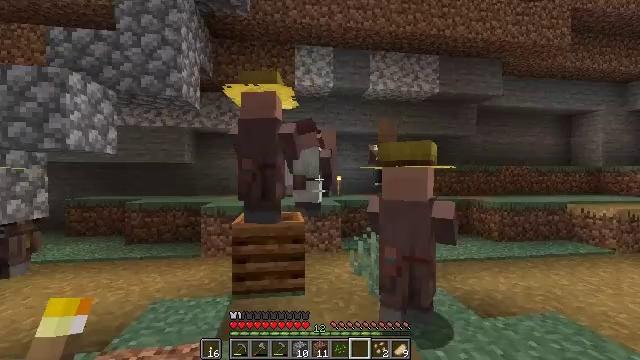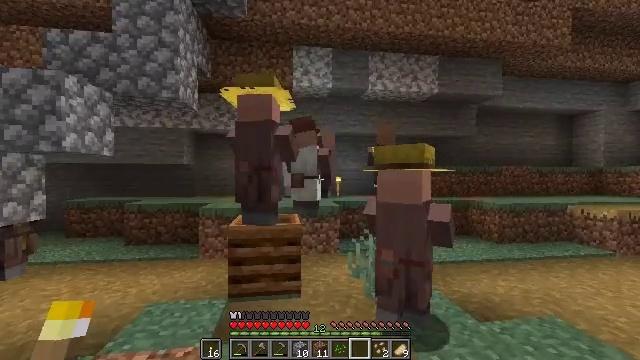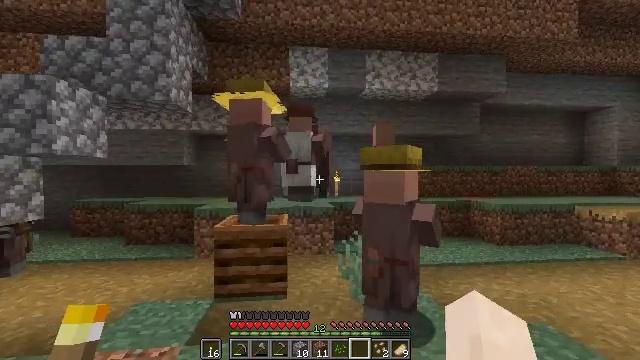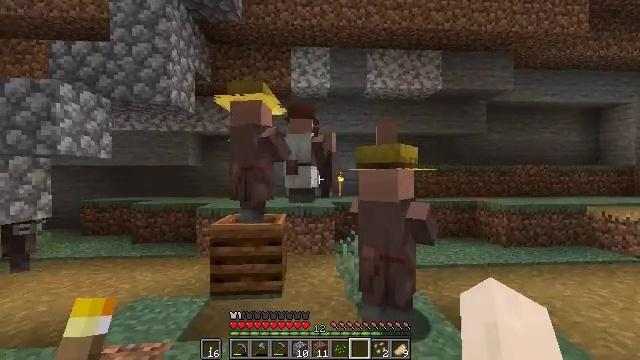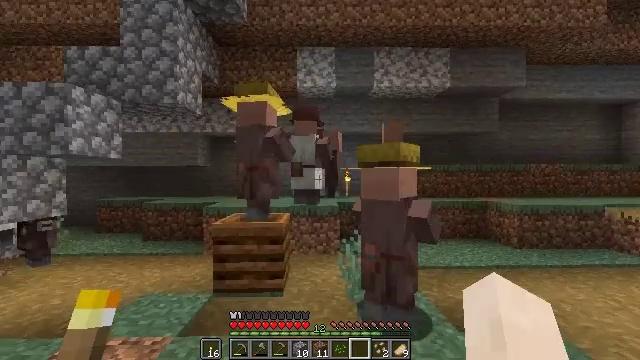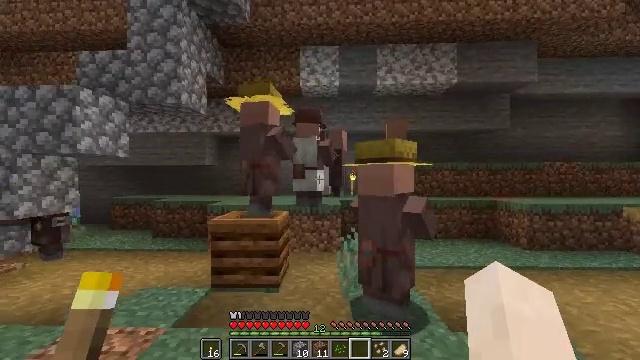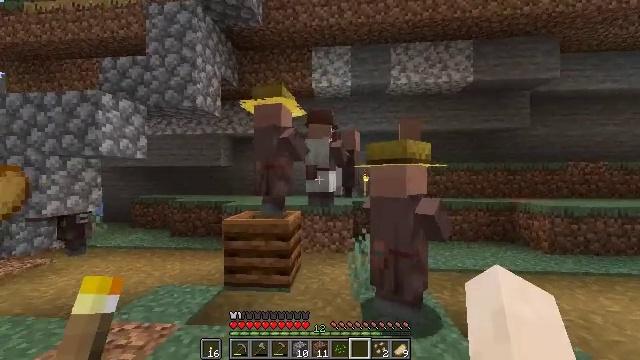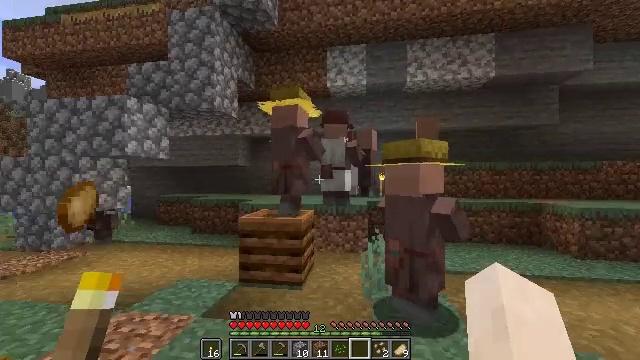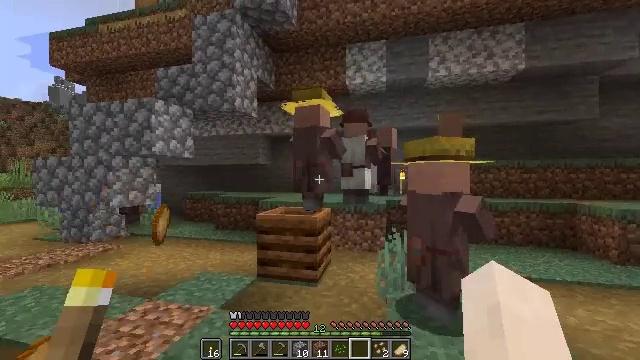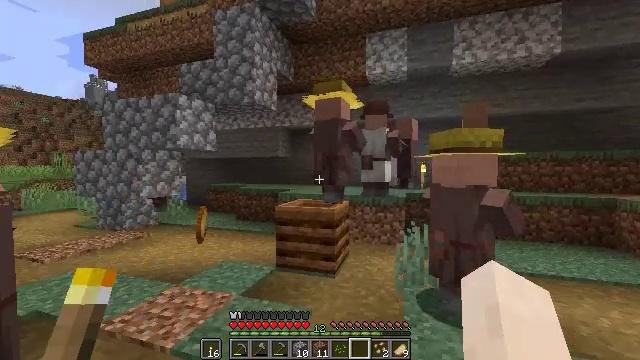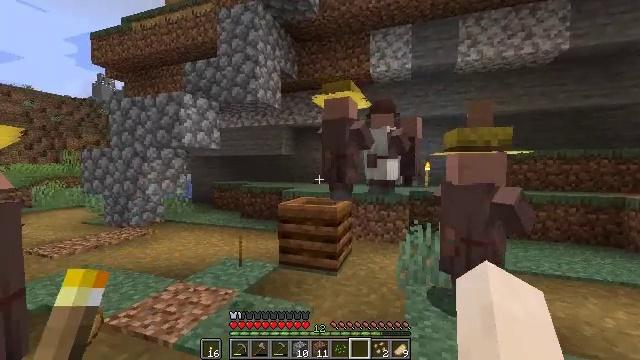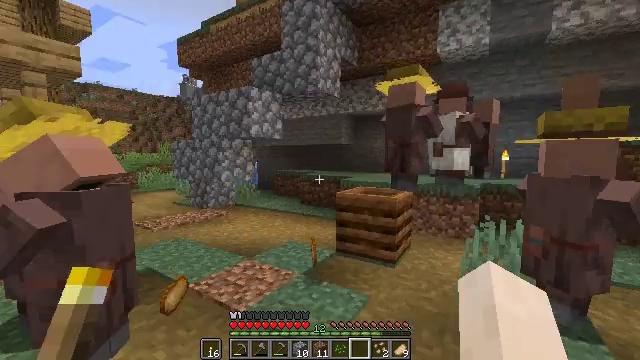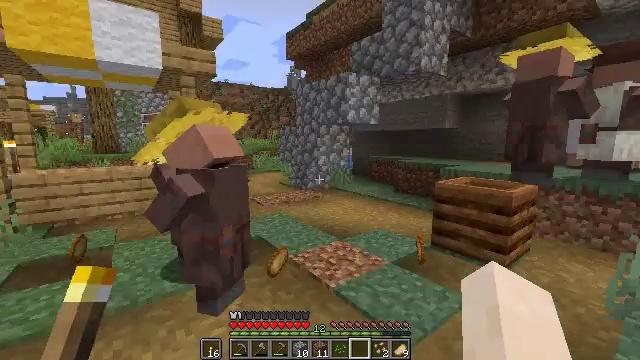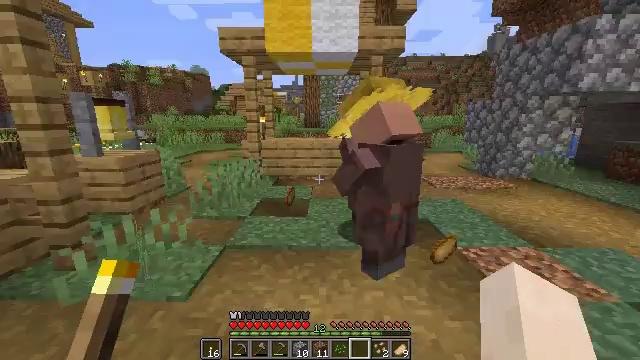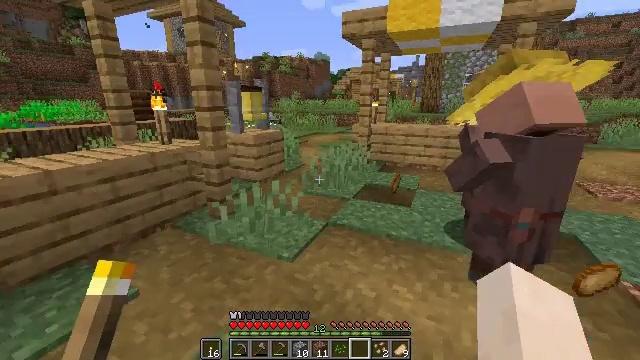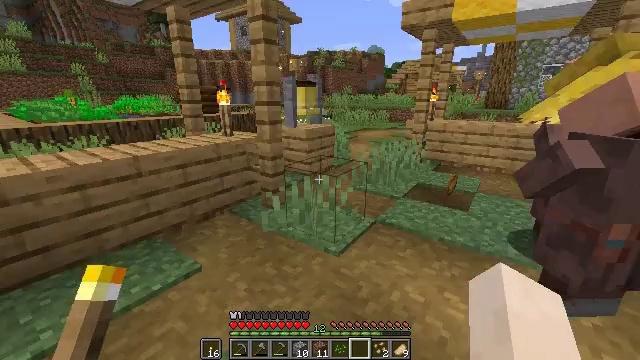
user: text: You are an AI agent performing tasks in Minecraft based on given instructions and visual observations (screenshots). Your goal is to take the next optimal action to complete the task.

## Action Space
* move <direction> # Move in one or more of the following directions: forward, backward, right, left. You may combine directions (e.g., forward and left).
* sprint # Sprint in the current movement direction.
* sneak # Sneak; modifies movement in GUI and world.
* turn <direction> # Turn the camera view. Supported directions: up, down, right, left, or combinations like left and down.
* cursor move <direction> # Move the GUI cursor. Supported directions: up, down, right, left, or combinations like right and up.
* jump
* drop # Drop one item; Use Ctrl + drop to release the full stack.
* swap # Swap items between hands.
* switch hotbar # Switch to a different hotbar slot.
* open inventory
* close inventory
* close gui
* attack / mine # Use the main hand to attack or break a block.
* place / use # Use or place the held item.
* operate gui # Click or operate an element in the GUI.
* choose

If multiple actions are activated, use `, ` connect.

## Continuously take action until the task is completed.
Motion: motion action
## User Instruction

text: Collect potatoes from the garden.
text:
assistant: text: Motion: move right
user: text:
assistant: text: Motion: move right, turn left
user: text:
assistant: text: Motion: move right, turn left
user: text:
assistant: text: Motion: move right, turn left
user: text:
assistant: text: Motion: move right, turn left
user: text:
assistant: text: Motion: turn left
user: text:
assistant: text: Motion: turn left
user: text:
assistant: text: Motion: turn left
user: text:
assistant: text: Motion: turn left and down
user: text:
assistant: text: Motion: turn left
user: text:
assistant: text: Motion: turn left and down
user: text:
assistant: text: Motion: turn left and down
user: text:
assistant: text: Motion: turn left and down
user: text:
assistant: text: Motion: turn left and down
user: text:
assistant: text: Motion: move left, turn left and down
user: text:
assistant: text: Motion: move left
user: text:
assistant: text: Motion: move left
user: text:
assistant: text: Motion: move forward and move left
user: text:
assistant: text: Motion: move forward and move left
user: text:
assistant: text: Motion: move forward and move left
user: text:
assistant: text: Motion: move forward and move left
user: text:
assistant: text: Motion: move forward and move left, turn left and up
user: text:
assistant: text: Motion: move forward, turn left and up
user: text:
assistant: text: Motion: move forward
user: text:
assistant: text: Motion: move forward, turn right
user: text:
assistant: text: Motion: move forward, turn right
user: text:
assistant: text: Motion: move forward, turn right
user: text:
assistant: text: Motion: move forward, turn right
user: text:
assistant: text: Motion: move forward, turn right
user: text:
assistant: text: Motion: move forward, sprint